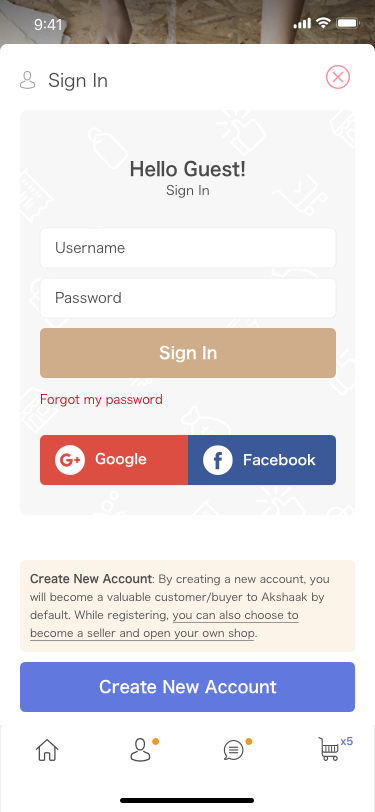
Text in this UI design:
Create New Account: By creating a new account, you will become a valuable customer/buyer to Akshaak by default. While registering, you can also choose to become a seller and open your own shop.
Facebook
Google
Forgot my password
Sign In
Password
Username
Hello Guest!
Sign In
Sign In